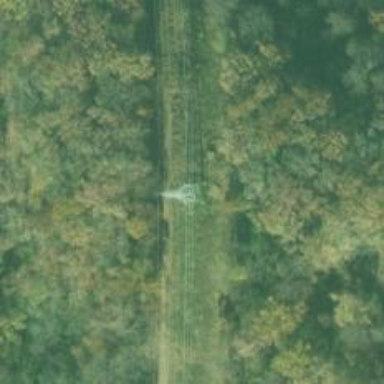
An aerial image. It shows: Lattice structure tower used for power distribution.